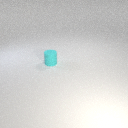
small cyan rubber cylinder